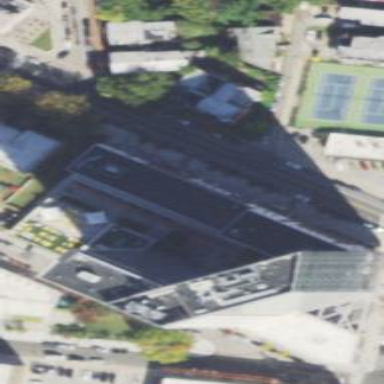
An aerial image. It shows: Part of building is shown in the image.